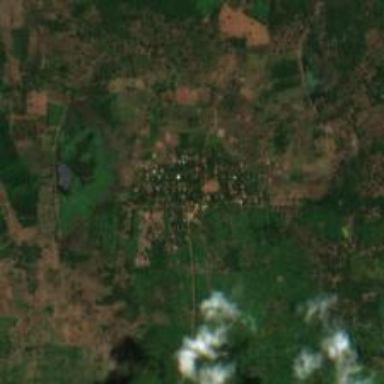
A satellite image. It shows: Village.